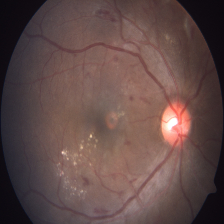
Diabetic retinopathy grade: Severe